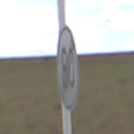
Verkehrszeichen: EndeGeschwindigkeit80
Umgebung: Outdoor, Nature
Tageszeit: Midday
Wetter: PartlyCloudy
Licht: Natural
Jahreszeit: NotSpecified
Kontrast: MediumContrast